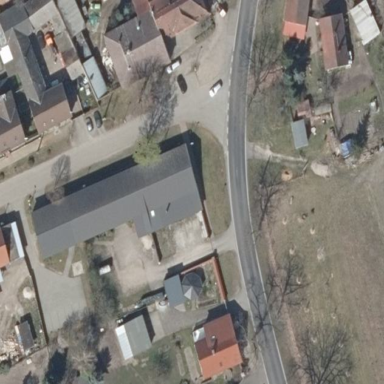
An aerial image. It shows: Part of building.